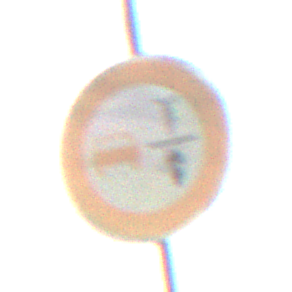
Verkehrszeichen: VerbotUeberholenEinspurigeFahrzeuge
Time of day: SunriseSunset
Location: Outdoor (Suburban)
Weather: PartlyCloudy
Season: NotSpecified
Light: Natural